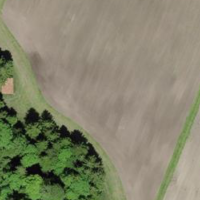
EUNIS habitat code: 24
Species observed at this site:
Ajuga reptans